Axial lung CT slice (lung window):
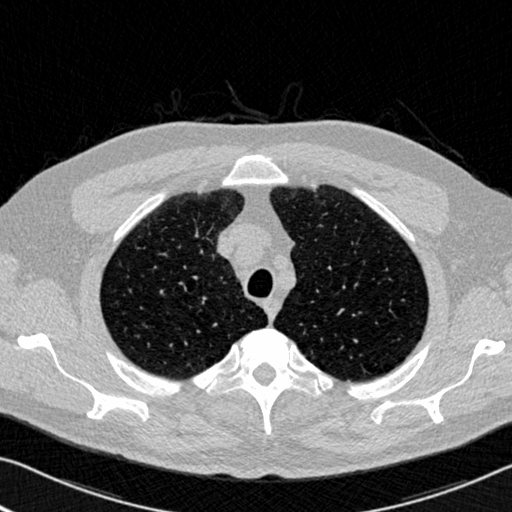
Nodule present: no